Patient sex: M
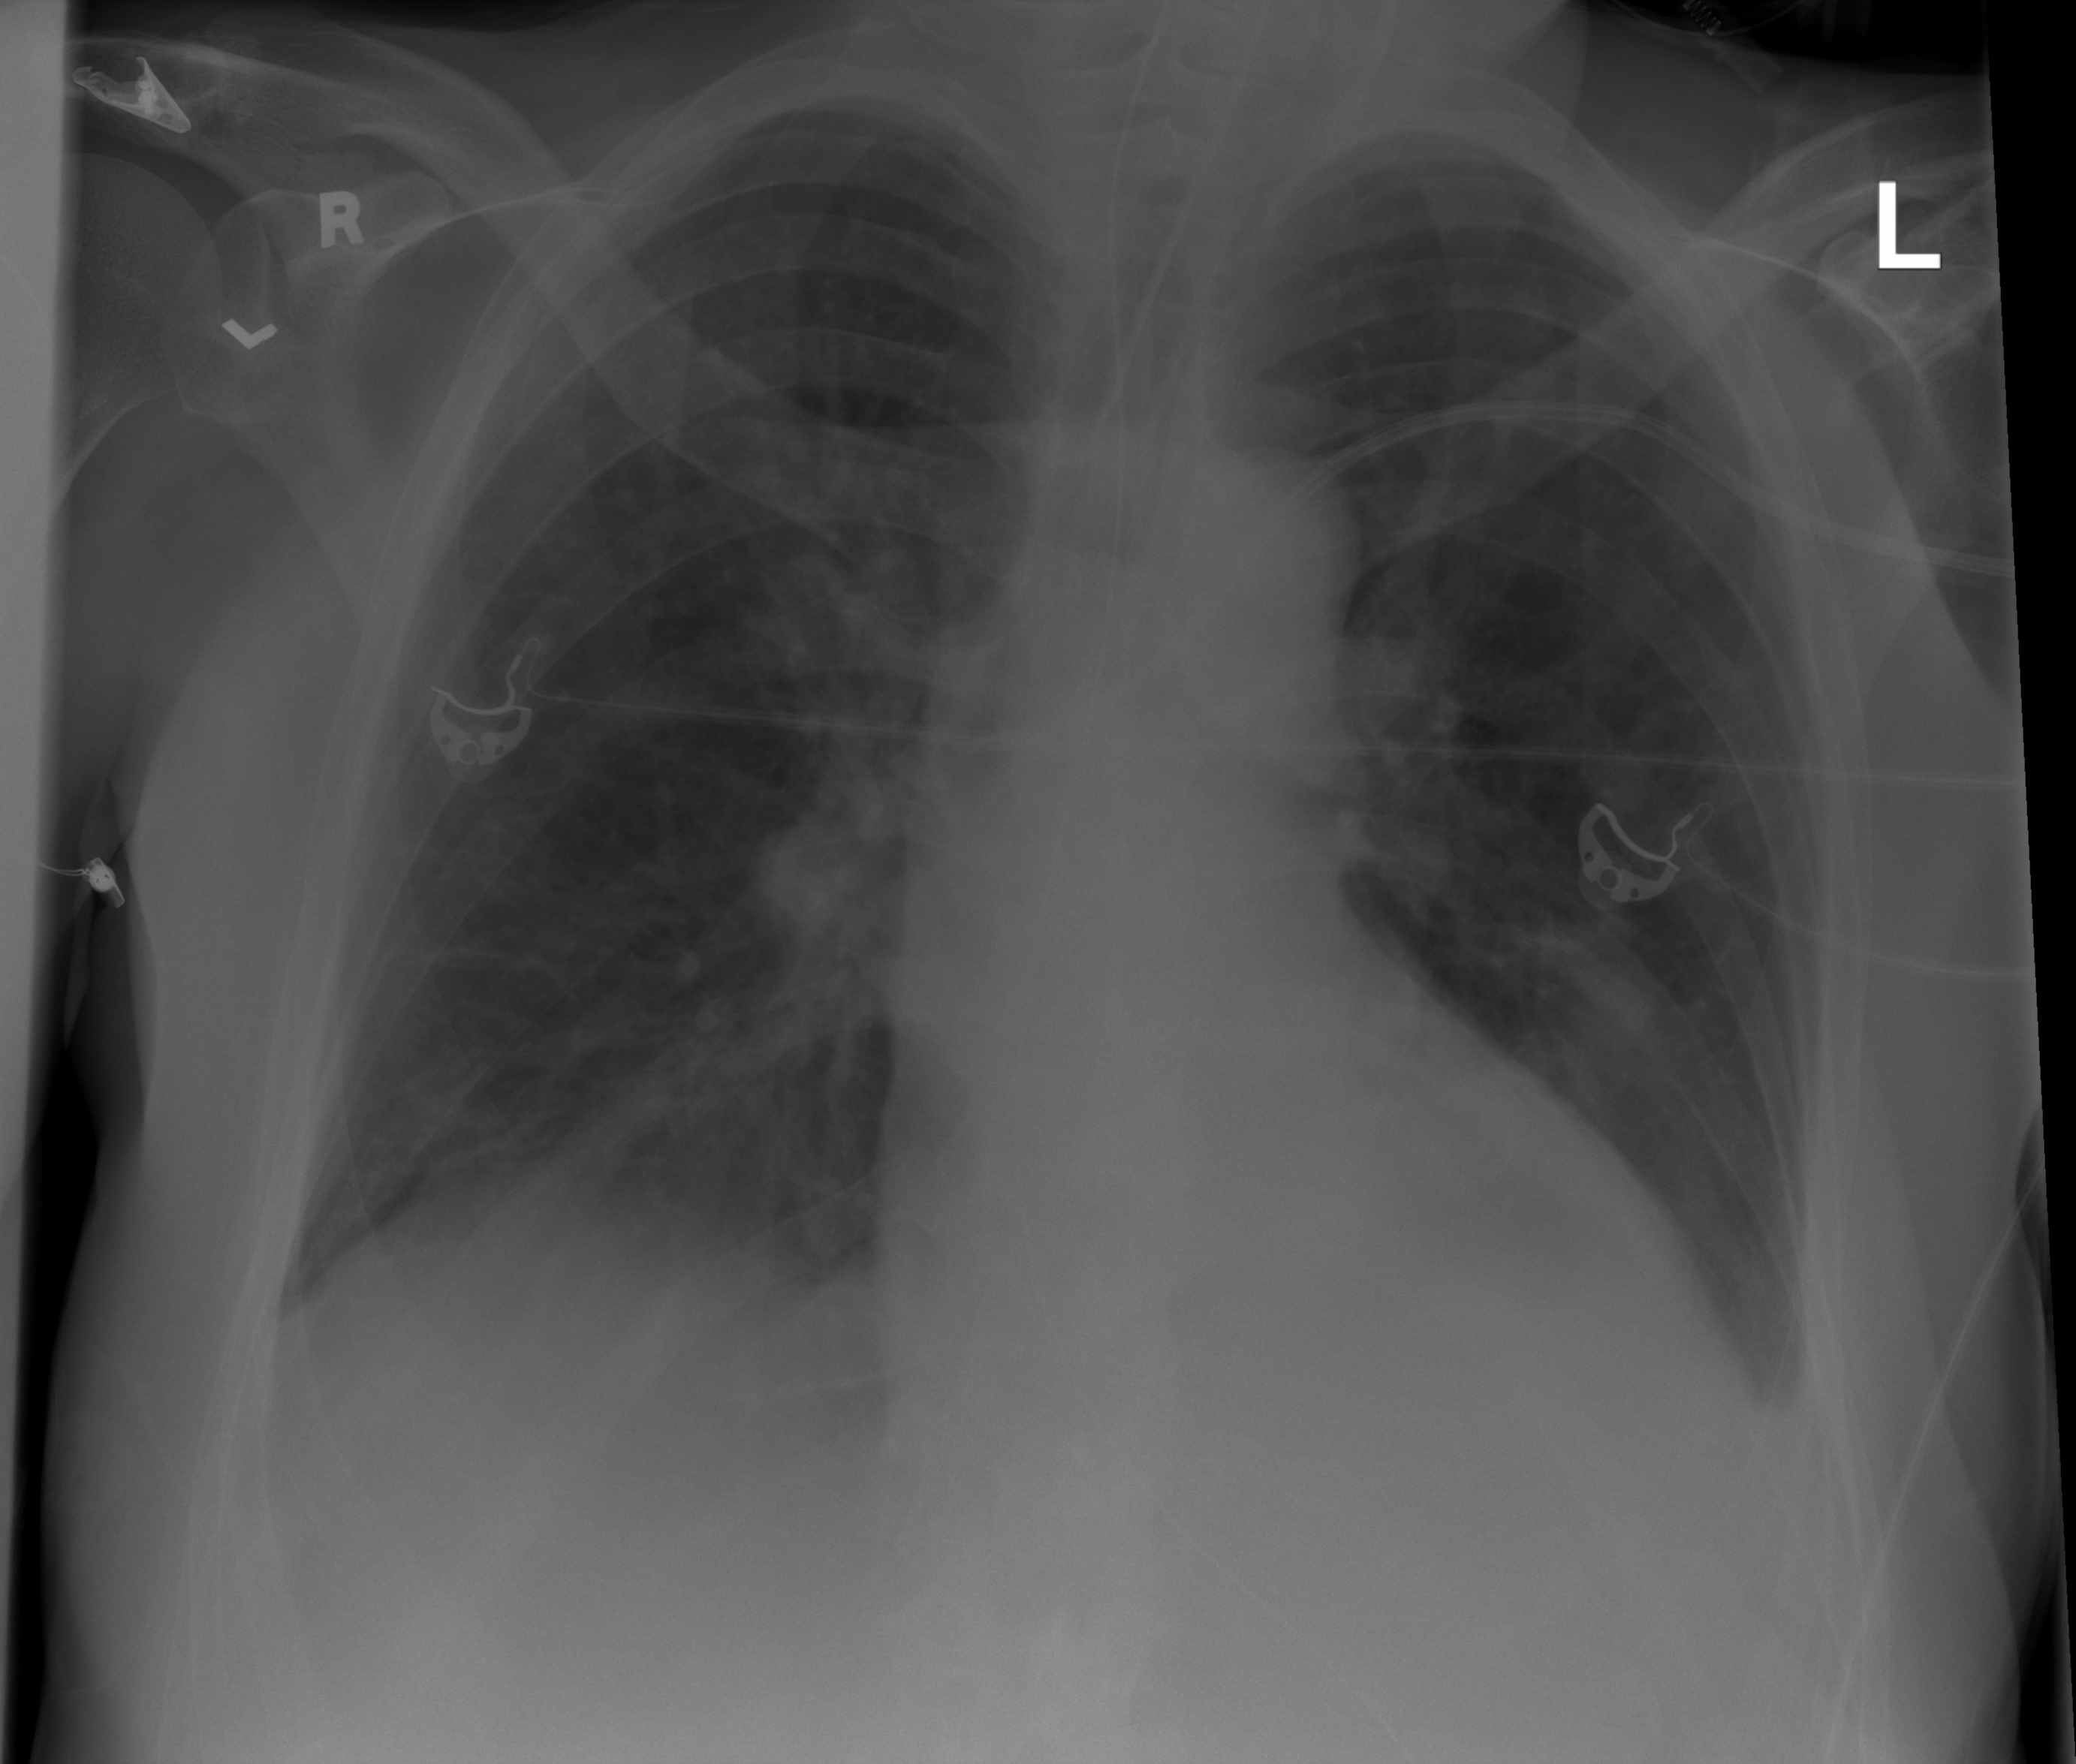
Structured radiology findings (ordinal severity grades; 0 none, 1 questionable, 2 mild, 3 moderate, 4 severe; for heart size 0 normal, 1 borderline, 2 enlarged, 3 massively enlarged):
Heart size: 1
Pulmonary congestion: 1
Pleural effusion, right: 3
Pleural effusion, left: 2
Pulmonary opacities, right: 2
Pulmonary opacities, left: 2
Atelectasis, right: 1
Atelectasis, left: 0